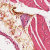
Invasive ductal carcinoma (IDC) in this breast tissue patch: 0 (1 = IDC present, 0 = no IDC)